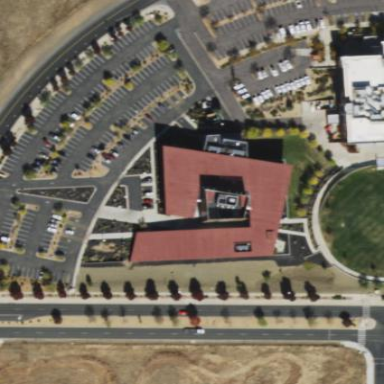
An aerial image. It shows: Library building.